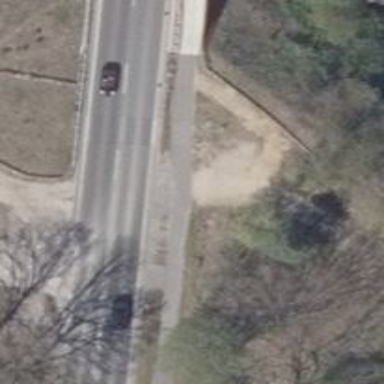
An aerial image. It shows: Asphalt path.